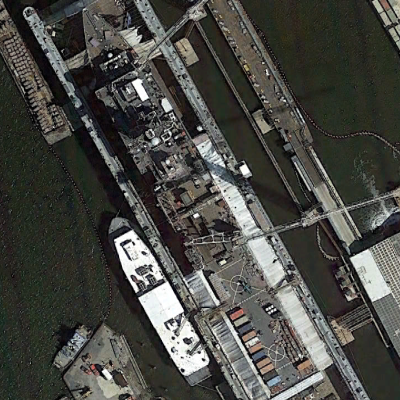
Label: combat